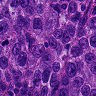
Metastatic tissue present: yes